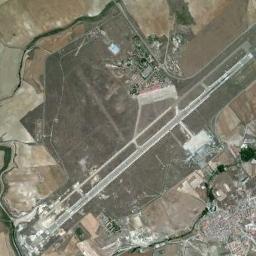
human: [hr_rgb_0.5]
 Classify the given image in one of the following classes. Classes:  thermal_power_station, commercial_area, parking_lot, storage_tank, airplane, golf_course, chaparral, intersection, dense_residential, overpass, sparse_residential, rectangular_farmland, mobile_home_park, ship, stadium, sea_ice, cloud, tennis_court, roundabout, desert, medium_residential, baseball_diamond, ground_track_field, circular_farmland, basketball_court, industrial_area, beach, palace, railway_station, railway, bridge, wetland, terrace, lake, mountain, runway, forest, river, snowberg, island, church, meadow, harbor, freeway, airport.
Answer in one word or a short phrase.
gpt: airport